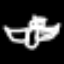
Label: angel